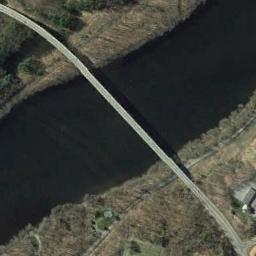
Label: bridge